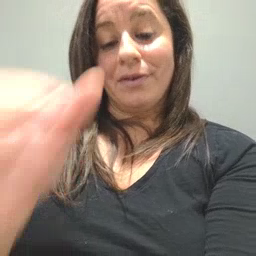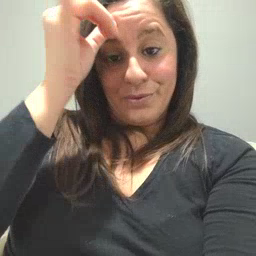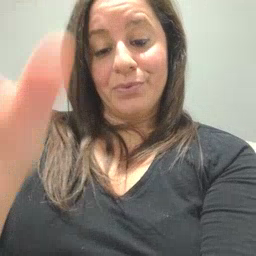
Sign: cow